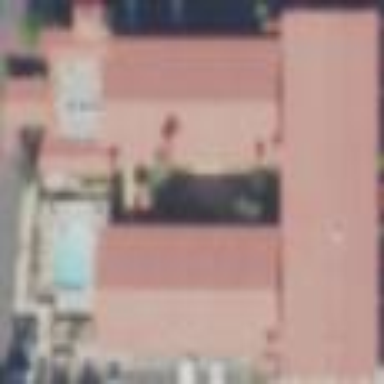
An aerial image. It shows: Hotel building.